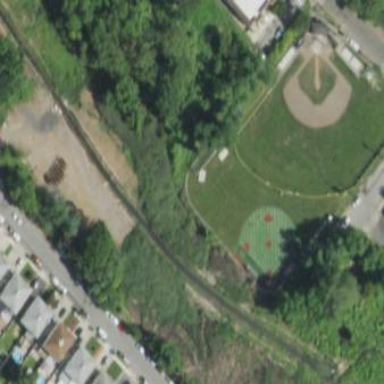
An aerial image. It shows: Baseball pitch for leisure land activities.